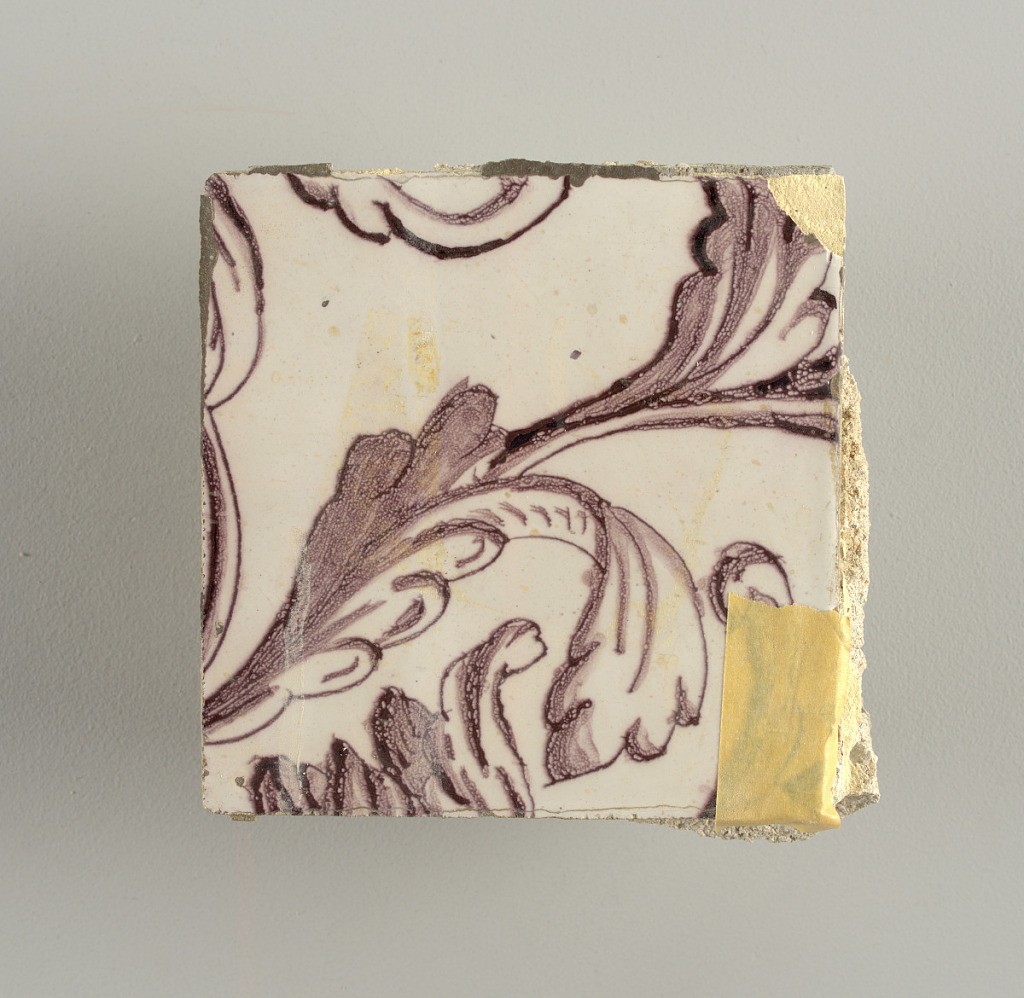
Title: Tile wall facing
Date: ca. 1725
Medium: Tin-glazed earthenware, underglaze
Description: Horizontal rectangle.  Thirty tiles wide and twenty-three tiles high with opening for fireplace eleven tiles wide and ten high.  Foliage arabesques disposed about three vertical axes from which are emphazised by urns at center and right, and at left by the figure of a standing woman carrying an infant on her arm and accompanied by two children.